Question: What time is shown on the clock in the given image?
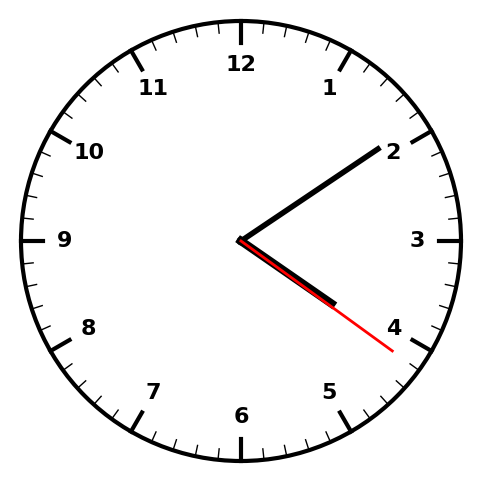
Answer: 04:09:21